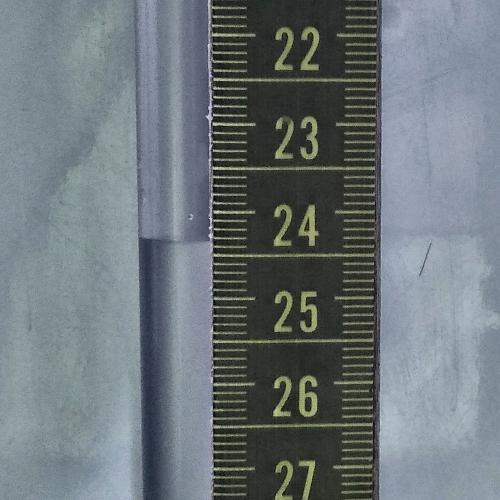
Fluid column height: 24.3 cm